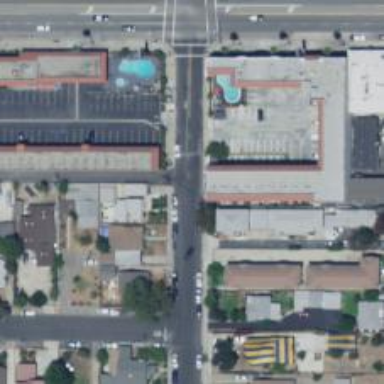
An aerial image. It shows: Building that is motel.